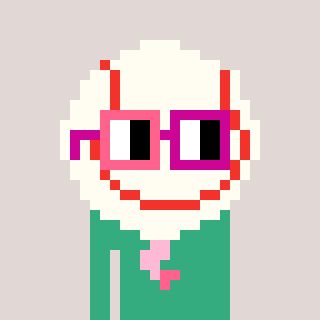
a pixel art character with square pink and red glasses, a baseball ball-shaped head and a teal-colored body on a warm background